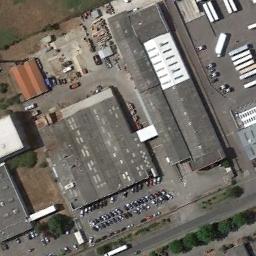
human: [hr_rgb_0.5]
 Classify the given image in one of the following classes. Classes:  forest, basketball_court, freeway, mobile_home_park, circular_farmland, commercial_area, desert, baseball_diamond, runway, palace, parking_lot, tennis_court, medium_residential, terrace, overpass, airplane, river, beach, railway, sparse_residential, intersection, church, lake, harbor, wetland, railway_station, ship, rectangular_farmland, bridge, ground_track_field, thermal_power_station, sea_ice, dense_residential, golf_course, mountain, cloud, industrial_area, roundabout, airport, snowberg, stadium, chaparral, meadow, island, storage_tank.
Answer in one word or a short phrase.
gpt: industrial_area